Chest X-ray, PA view. Patient: 40 years old, sex M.
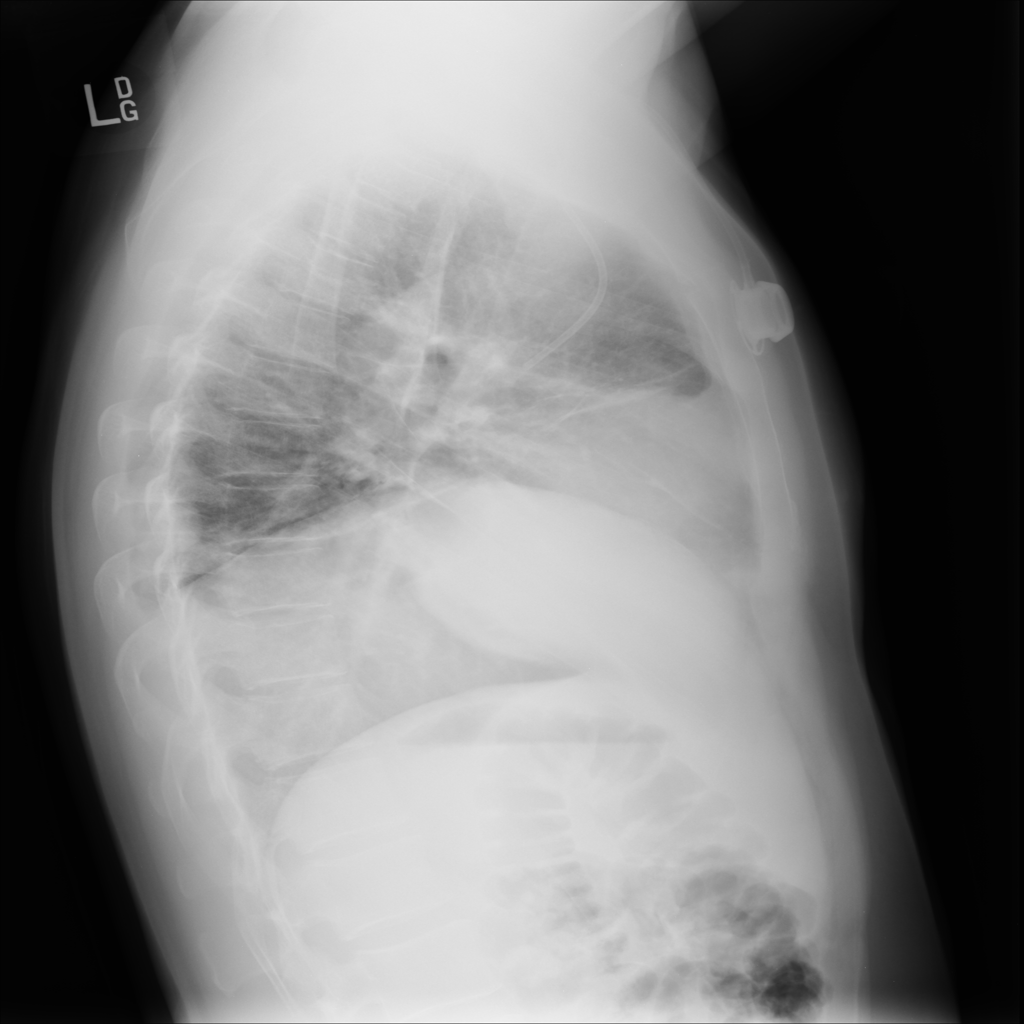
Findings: No Finding